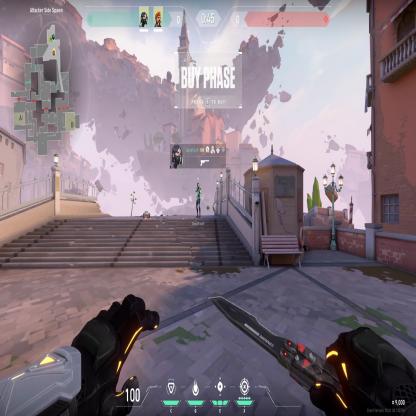
Label: dropped spike ; teammate